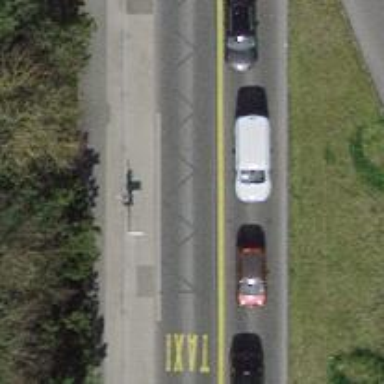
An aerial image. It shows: Bus stop equipped with public transport stop position.